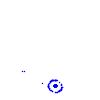
Particle: proton